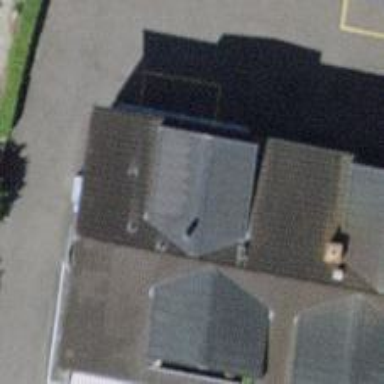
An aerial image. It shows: Beauty shop.